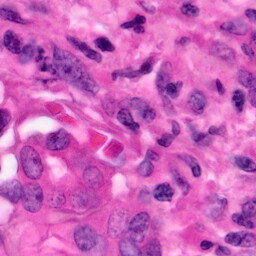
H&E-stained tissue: Pancreatic